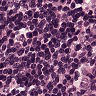
Metastatic tissue present: yes